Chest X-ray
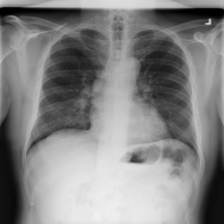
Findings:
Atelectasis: negative
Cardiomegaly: negative
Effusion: negative
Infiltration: negative
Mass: negative
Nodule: negative
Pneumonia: negative
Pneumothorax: negative
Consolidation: negative
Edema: negative
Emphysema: negative
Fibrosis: negative
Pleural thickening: negative
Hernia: negative